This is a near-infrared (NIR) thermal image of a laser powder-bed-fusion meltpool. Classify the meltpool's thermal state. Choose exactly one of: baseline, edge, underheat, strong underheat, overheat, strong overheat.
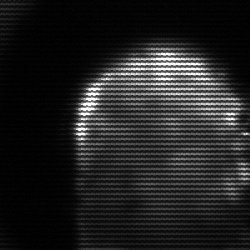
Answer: baseline